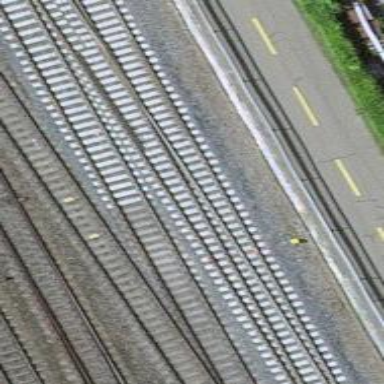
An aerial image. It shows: Single railway track with electrified contact line.